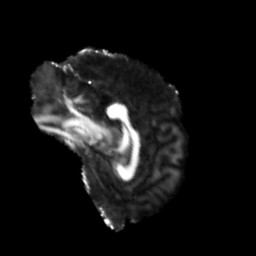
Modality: FA
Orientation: sagittal
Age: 42
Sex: male
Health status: healthy
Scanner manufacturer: siemens
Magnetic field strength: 3 T
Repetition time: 3.6 s
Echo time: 0.092 s